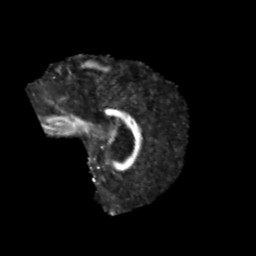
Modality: FA
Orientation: sagittal
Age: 13
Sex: male
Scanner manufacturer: siemens
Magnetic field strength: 3 T
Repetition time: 3.8 s
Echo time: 0.07 s